Sex: M
Age: 59
Scanner: Avanto
Primary tumour origin: Ca Pulmonis
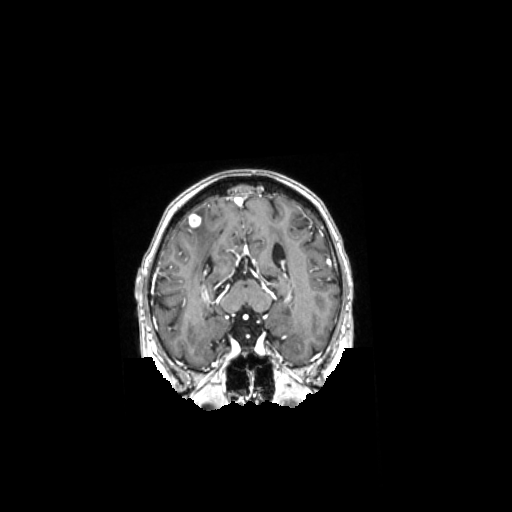
Segmented lesion volume (cc): 0.8785
Number of lesion components: 3